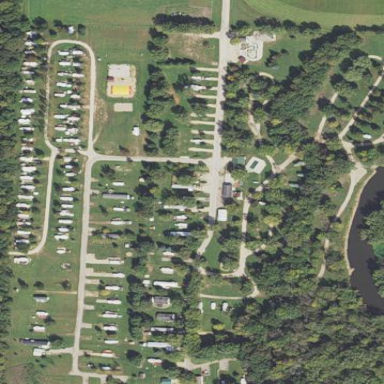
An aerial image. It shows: Caravan site with sanitary dump station for travelers.